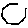
Label: hexagon